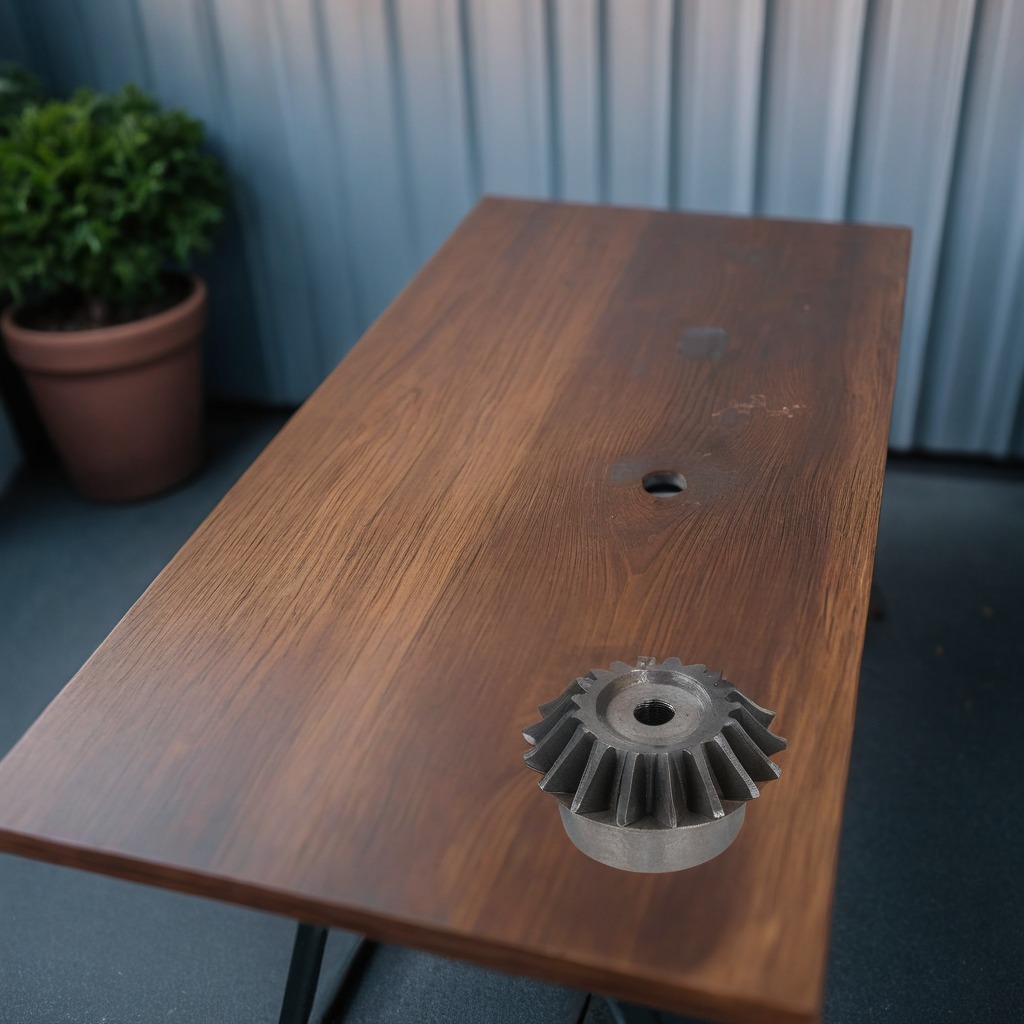
A steel gear with teeth lies on a table.